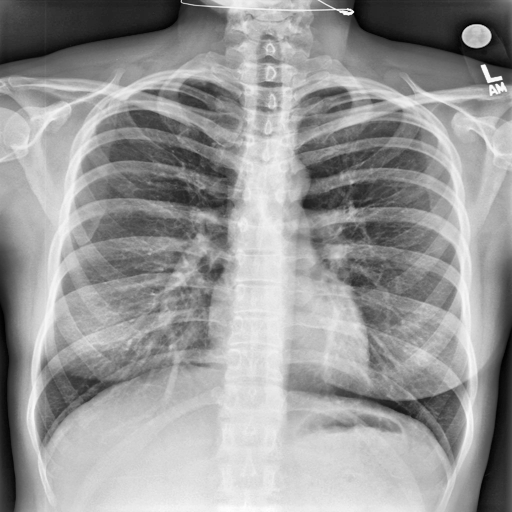
Finding: NORMAL